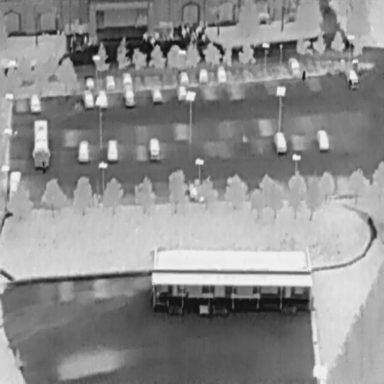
There are 33 objects shown in the infrared image, including 19 Cars, an OtherVehicle, and 13 Bicycles.